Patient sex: M
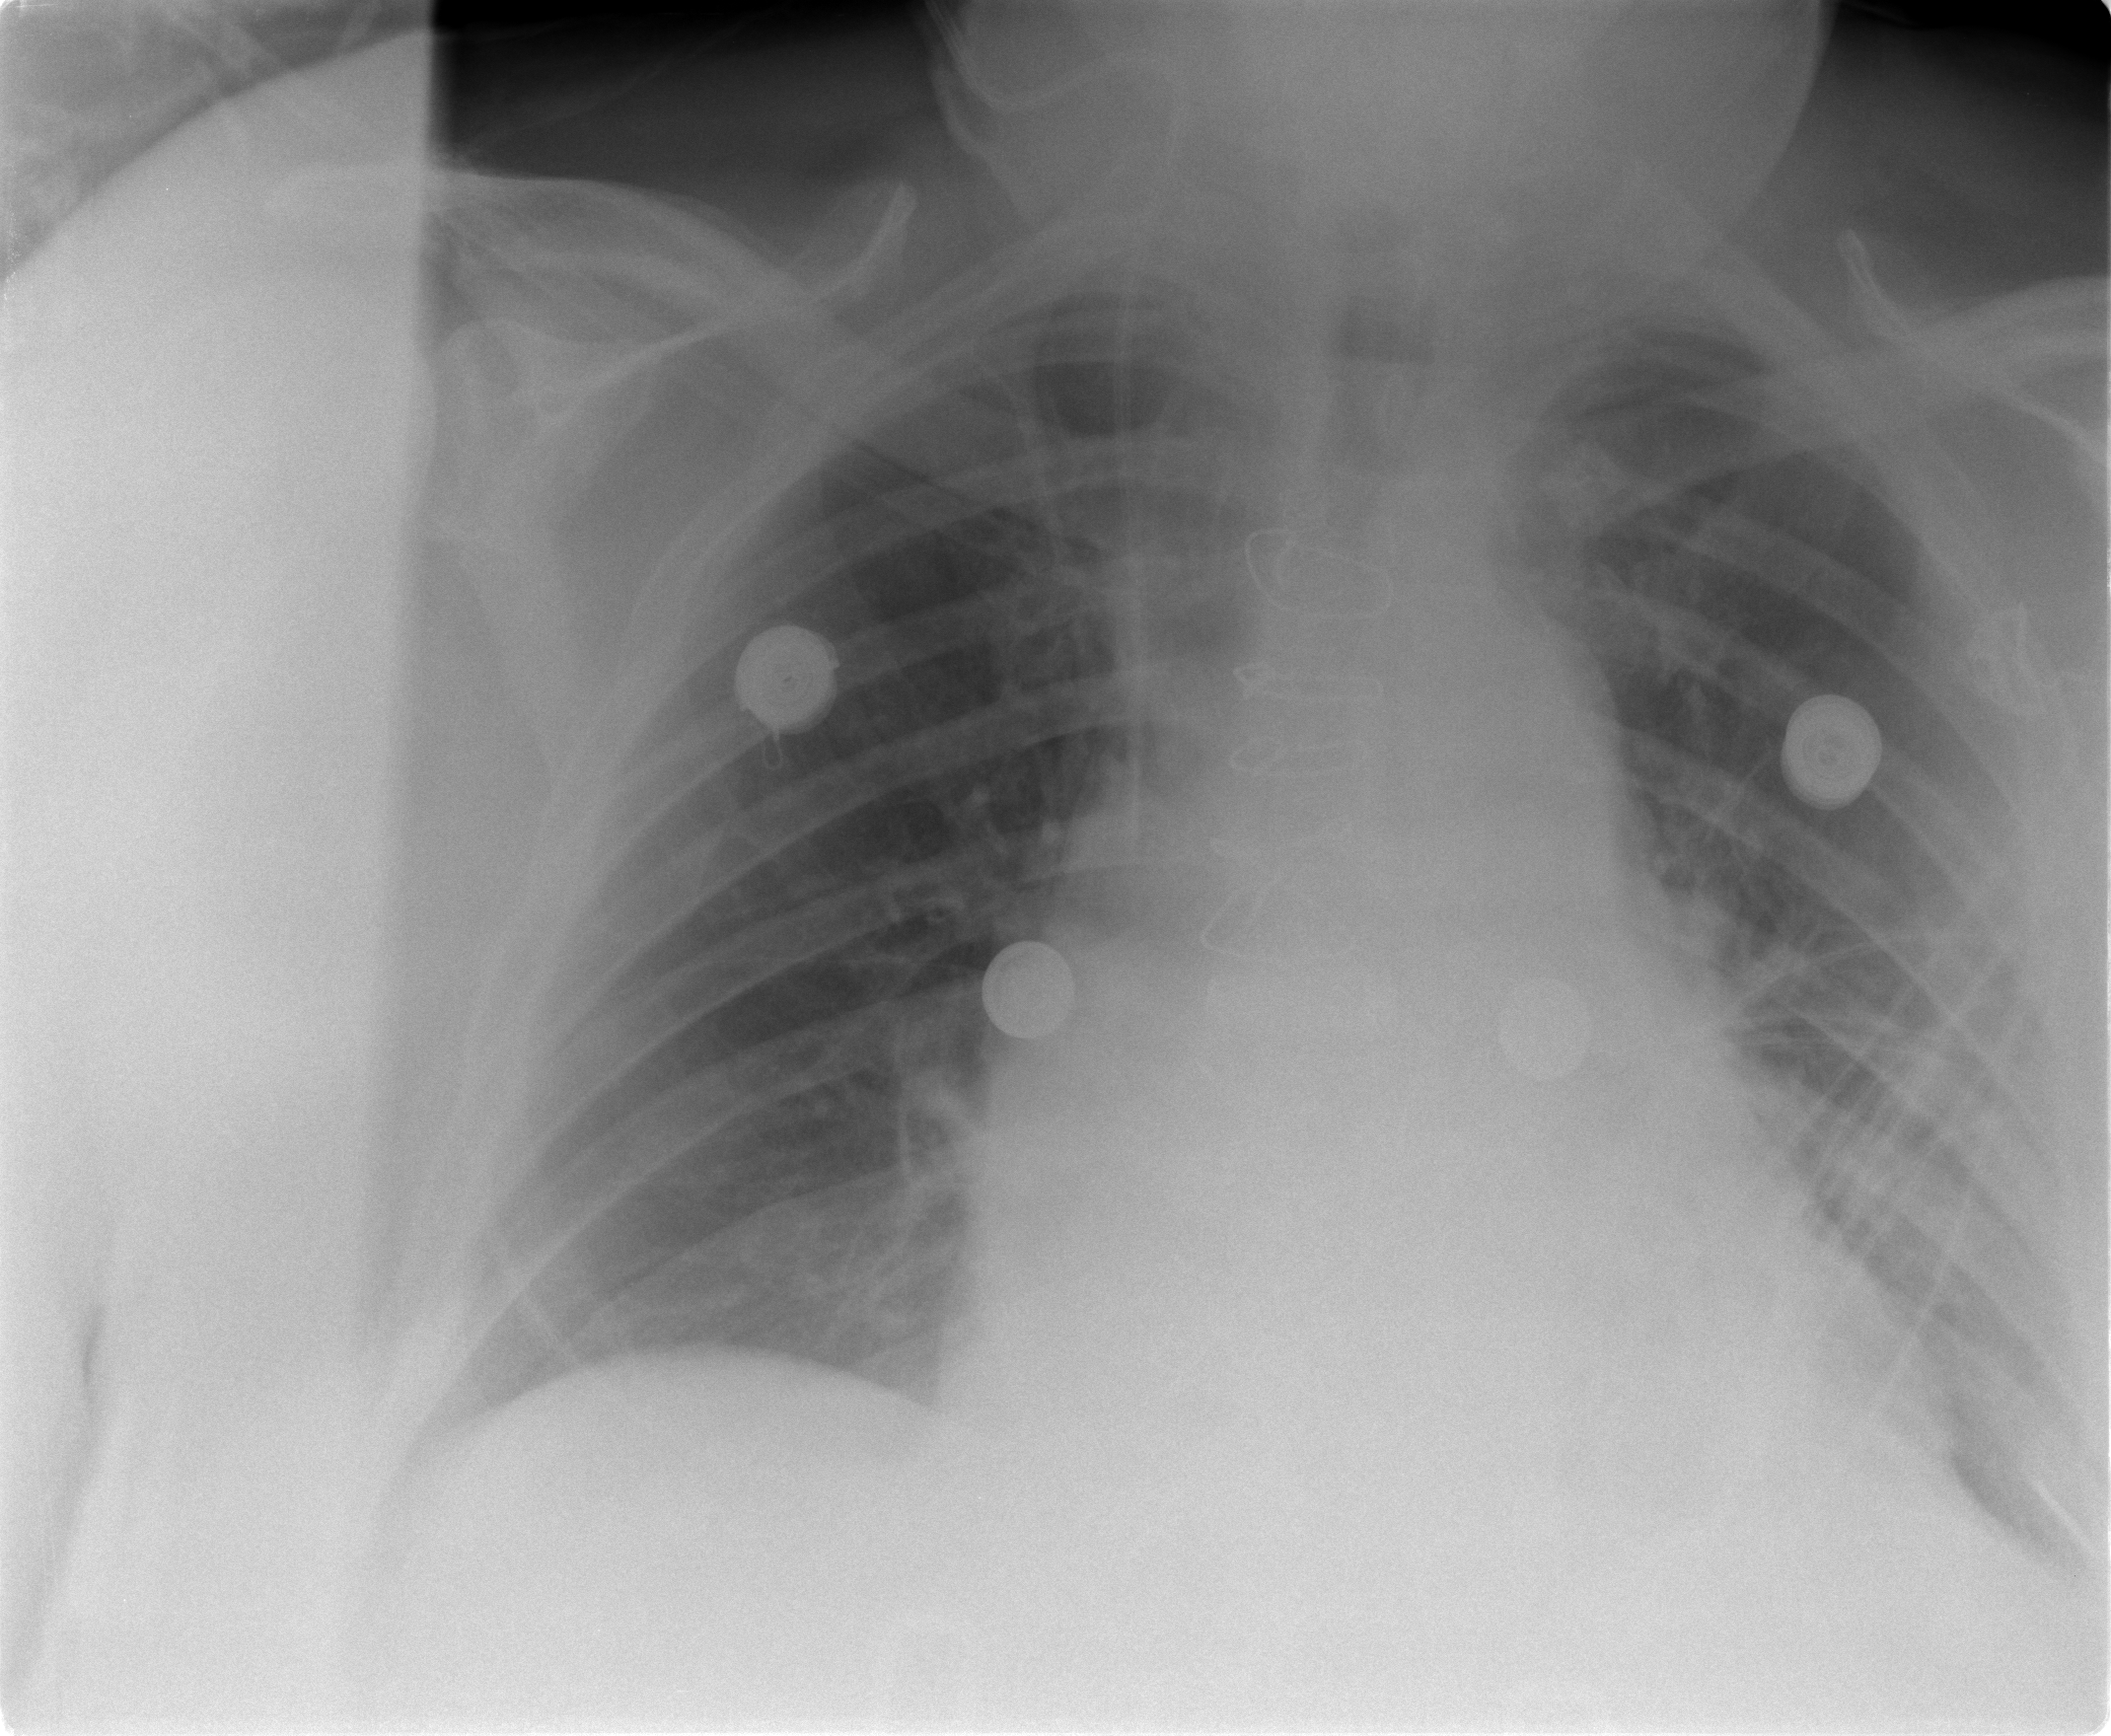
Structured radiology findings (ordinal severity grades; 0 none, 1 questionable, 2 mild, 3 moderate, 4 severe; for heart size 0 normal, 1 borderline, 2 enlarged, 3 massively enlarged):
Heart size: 2
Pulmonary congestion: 0
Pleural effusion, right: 0
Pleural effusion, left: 2
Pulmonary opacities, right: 0
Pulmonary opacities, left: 0
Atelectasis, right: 0
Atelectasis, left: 2